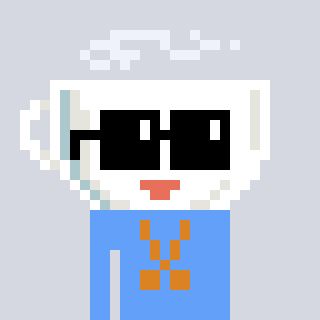
a pixel art character with square black sunglasses, a mug-shaped head and a blue-colored body on a cool background